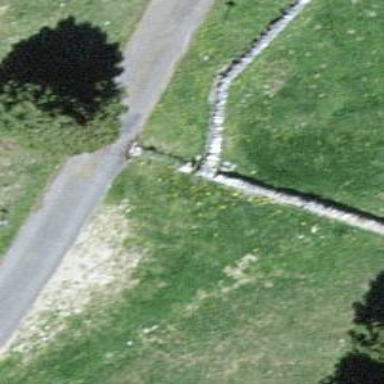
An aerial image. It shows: Wall barrier.